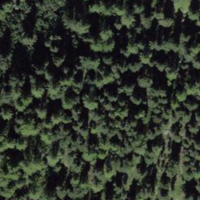
EUNIS habitat code: 43
Species observed at this site:
Erebia melampus